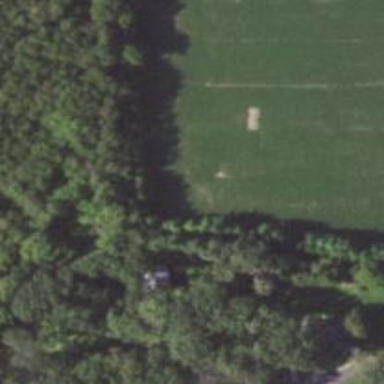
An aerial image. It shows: Row of trees in natural setting.